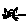
Label: cat